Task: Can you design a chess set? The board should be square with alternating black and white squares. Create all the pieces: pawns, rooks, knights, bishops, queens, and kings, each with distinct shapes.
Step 3360:
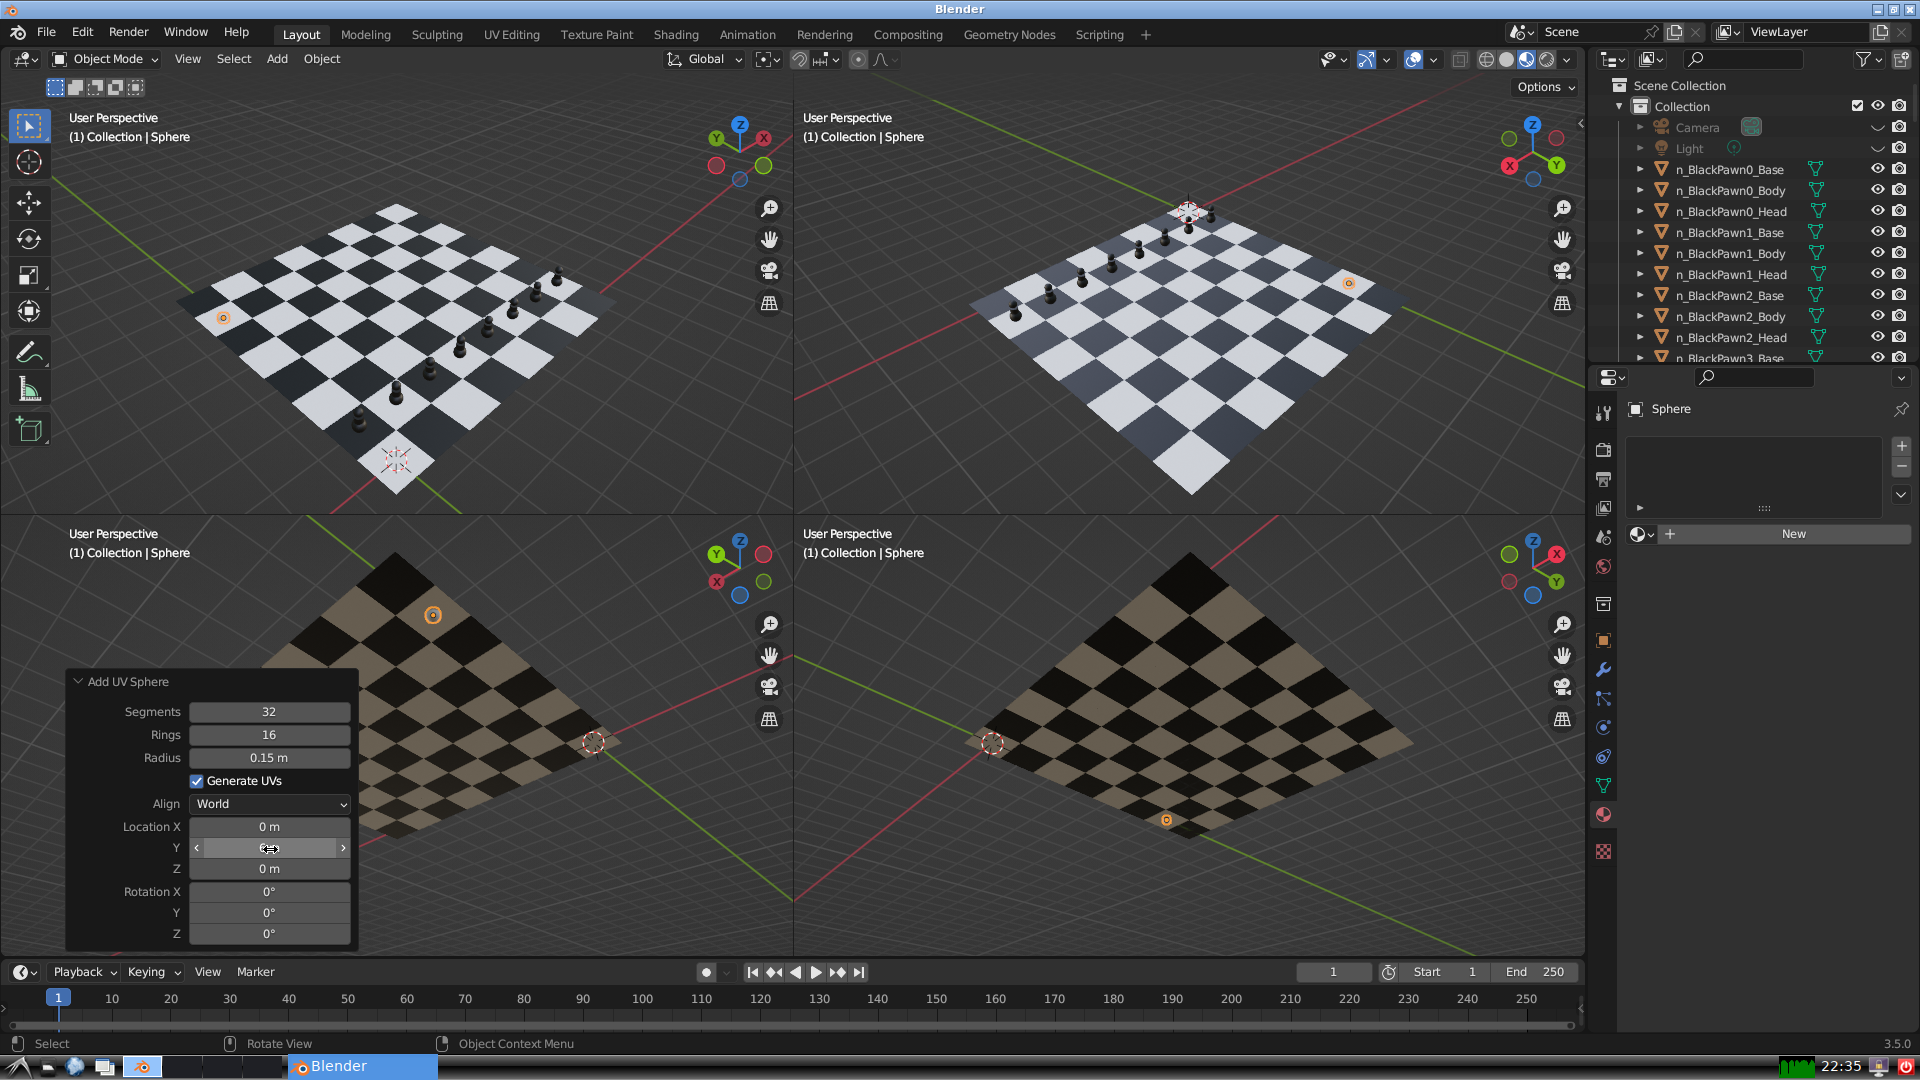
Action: {"mouse_move": [270, 867]}